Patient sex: M
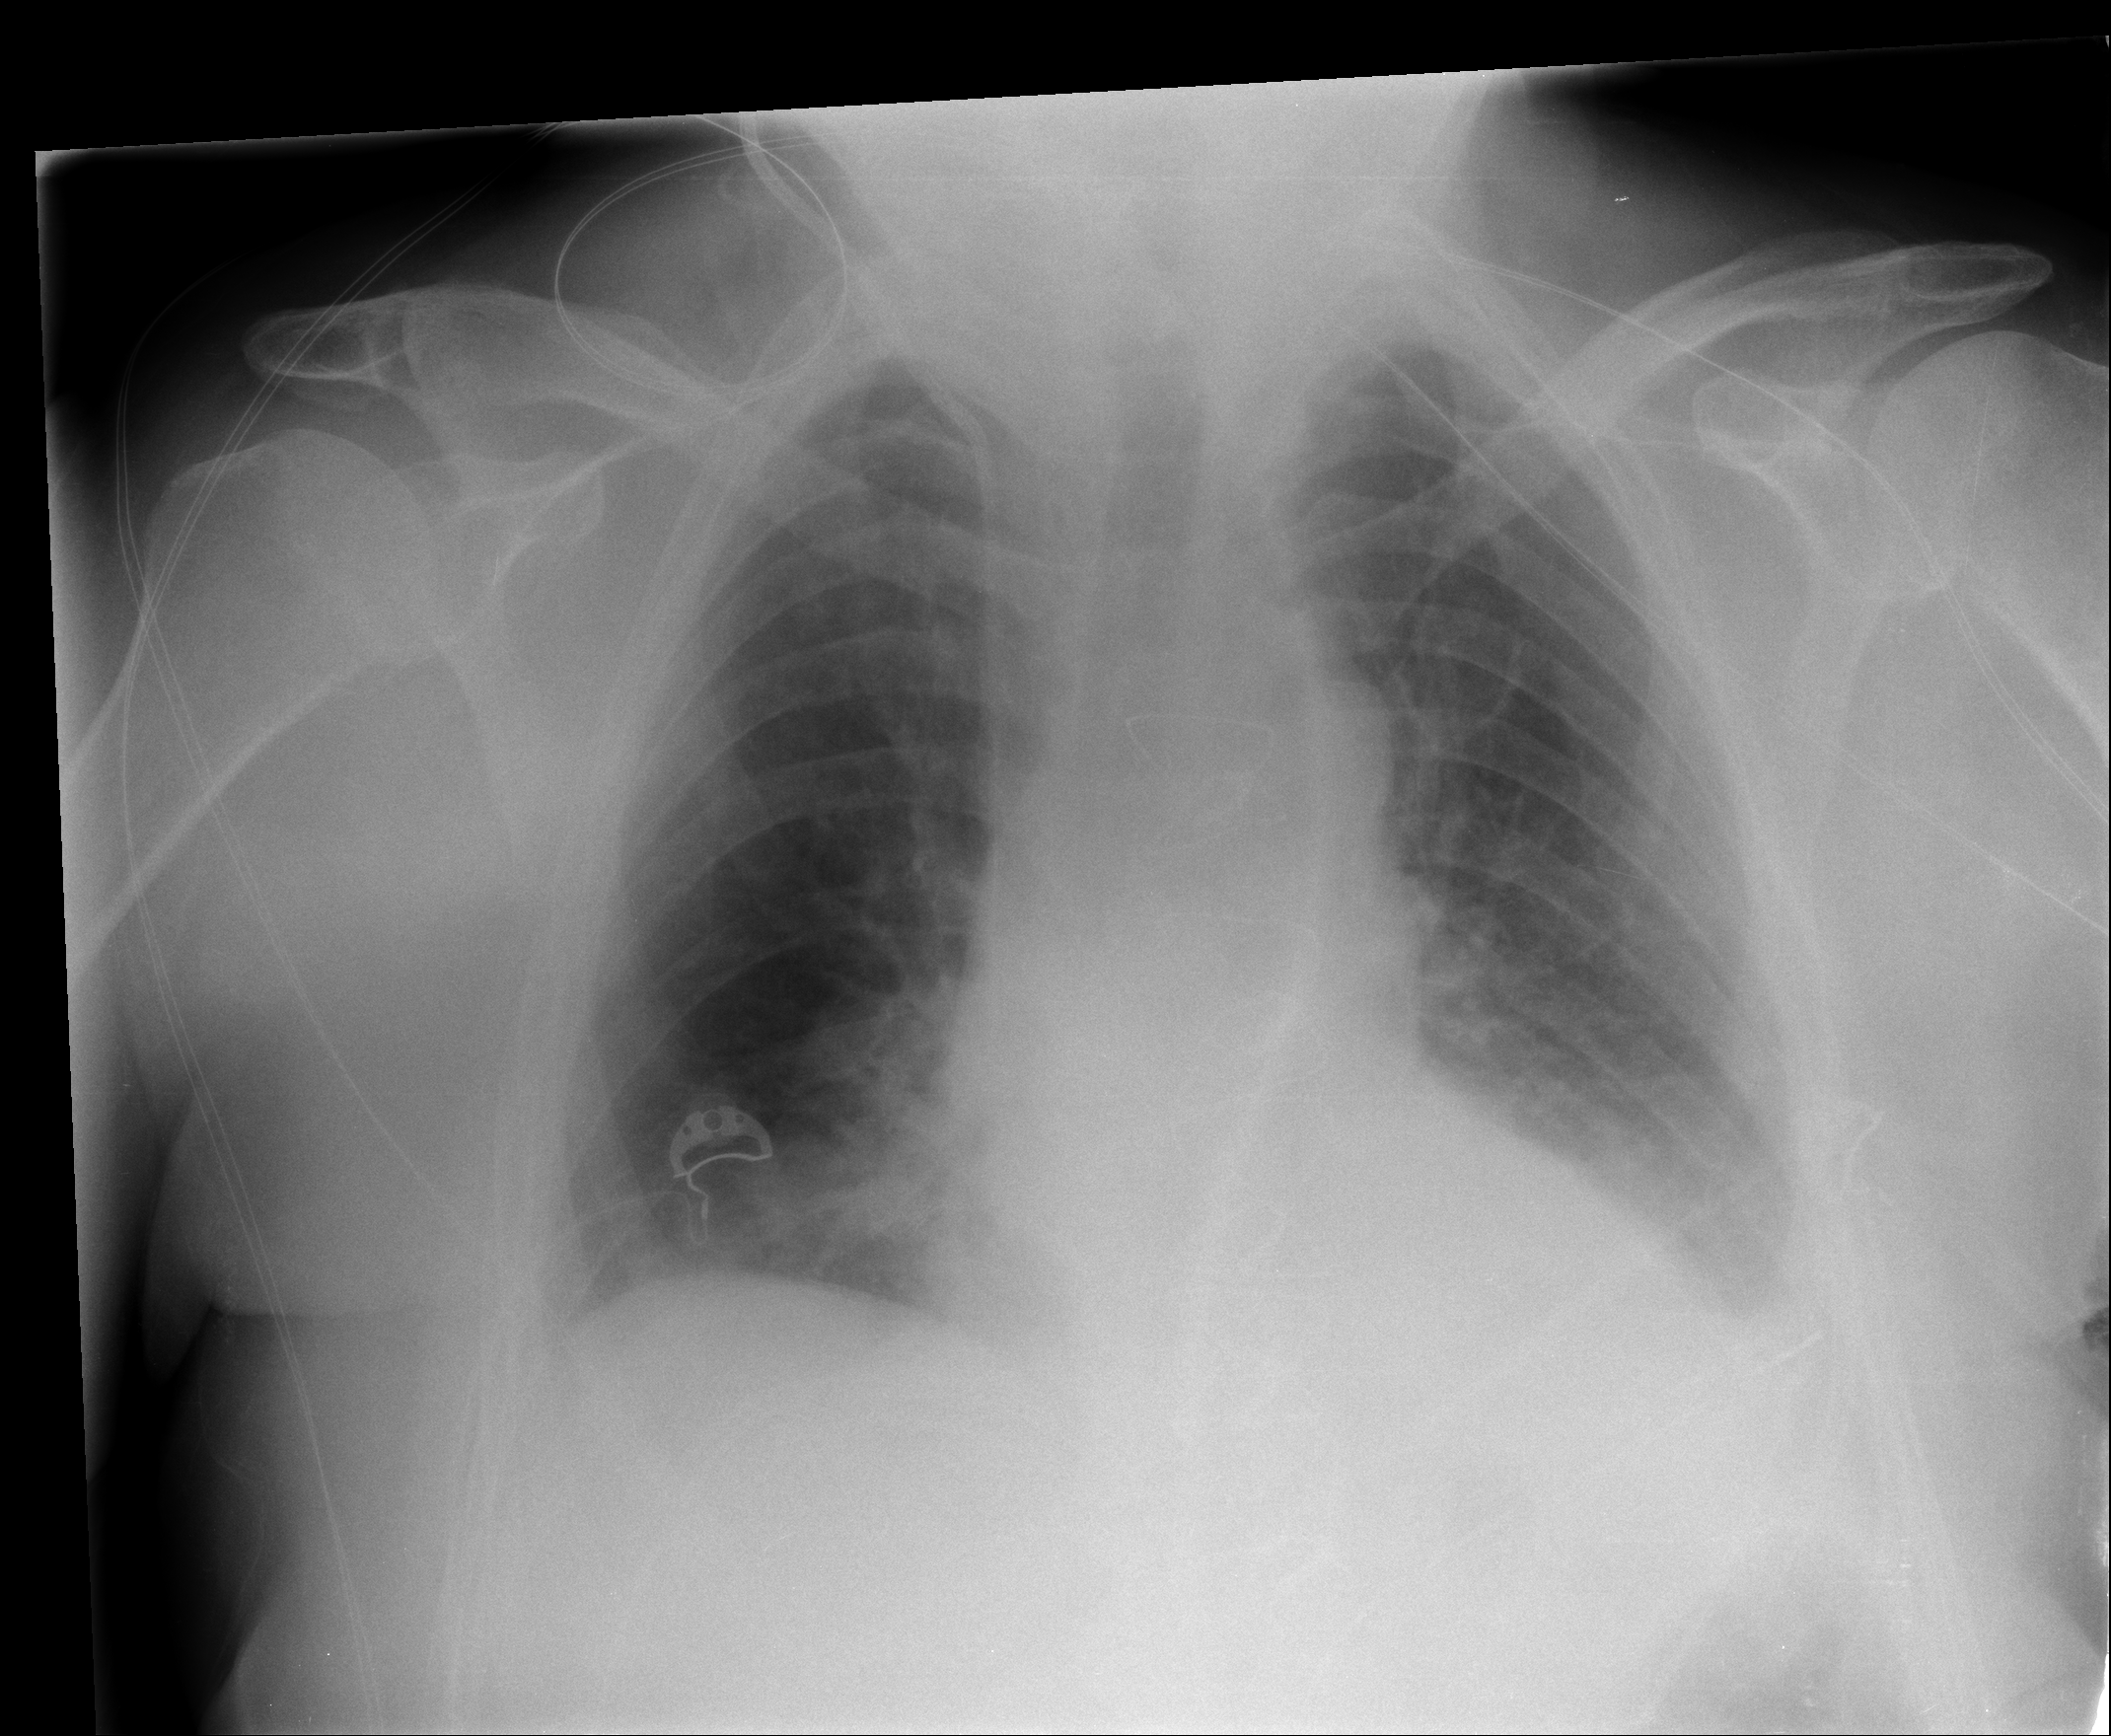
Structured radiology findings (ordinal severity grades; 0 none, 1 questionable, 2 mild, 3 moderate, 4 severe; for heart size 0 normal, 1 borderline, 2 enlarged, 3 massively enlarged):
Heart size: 2
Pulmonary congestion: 1
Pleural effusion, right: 2
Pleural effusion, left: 2
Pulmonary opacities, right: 0
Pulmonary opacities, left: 0
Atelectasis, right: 2
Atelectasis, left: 2